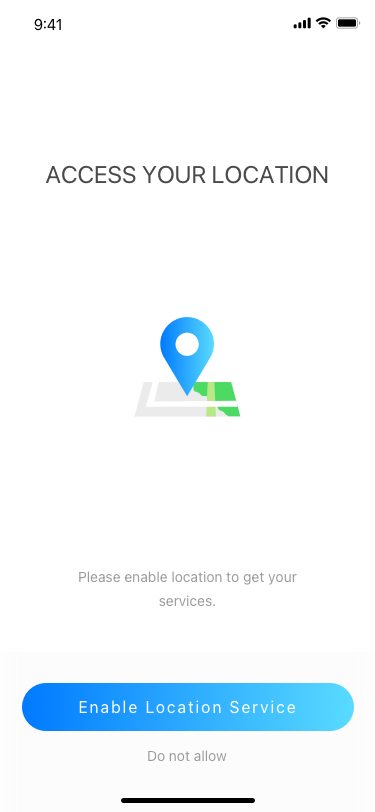
Text in this UI design:
Do not allow
Please enable location to get your services.
ACCESS YOUR LOCATION